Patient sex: M
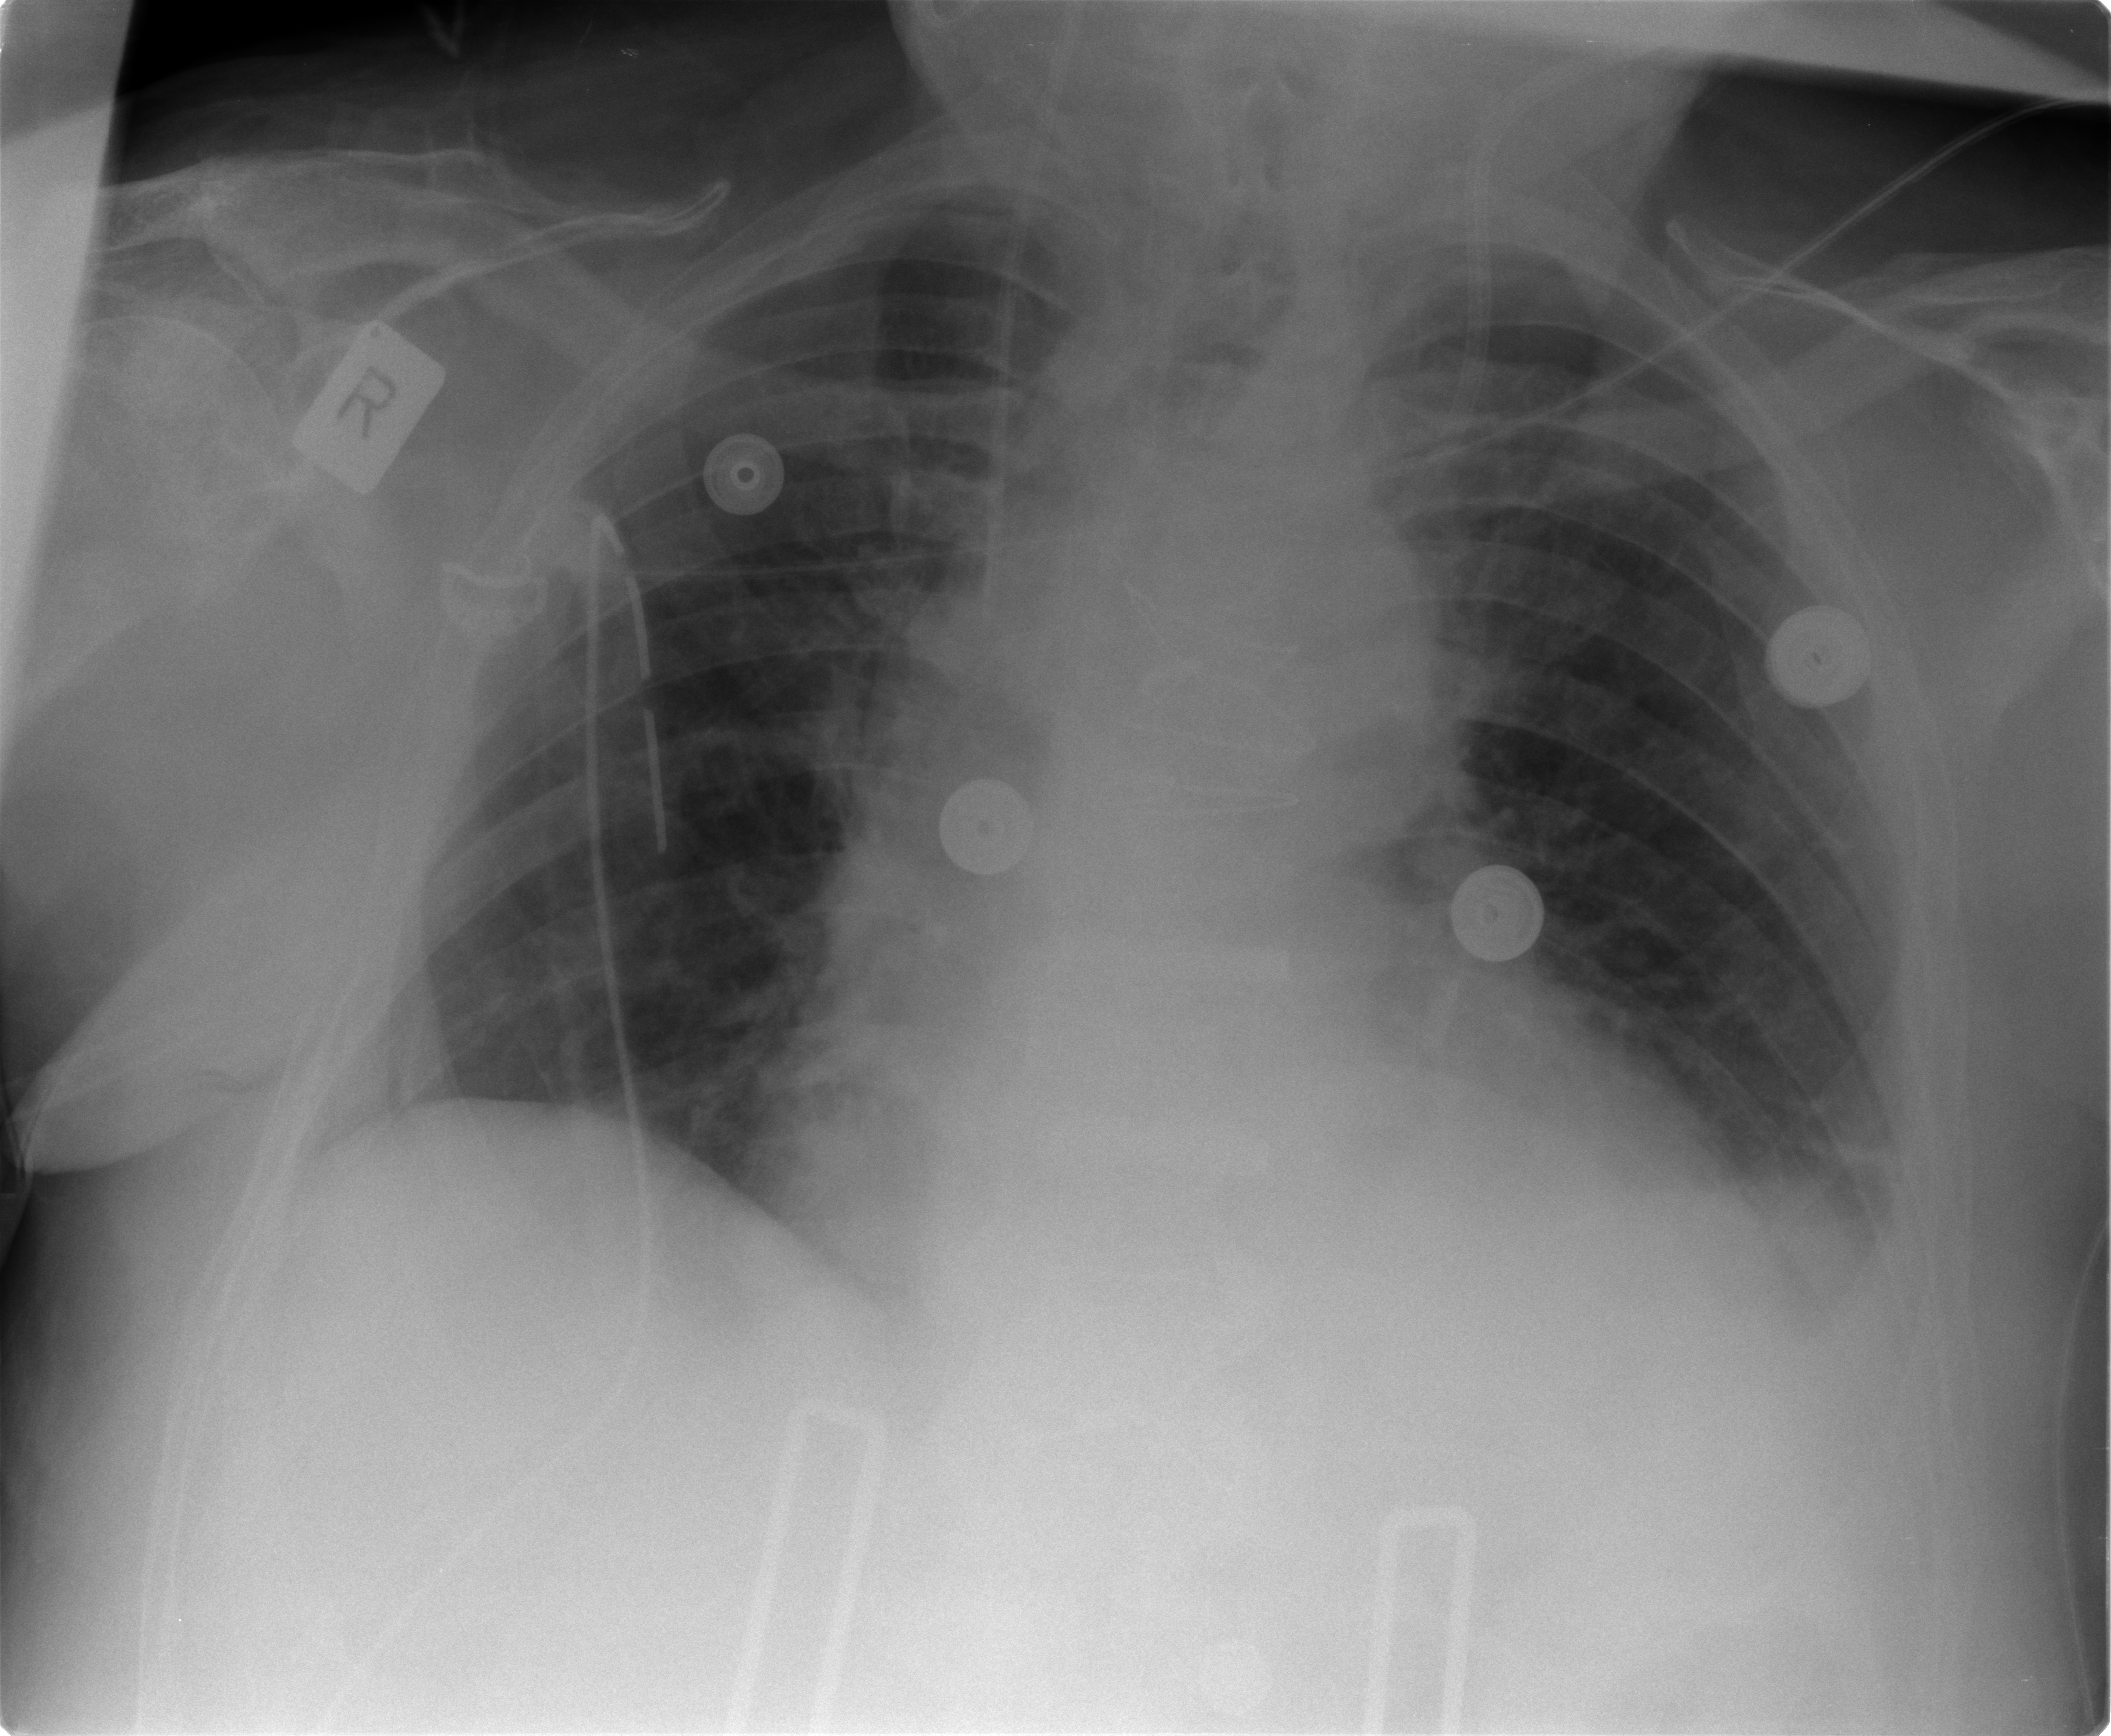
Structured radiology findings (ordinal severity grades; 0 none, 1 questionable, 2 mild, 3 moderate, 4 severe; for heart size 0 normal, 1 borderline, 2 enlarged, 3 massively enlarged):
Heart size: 2
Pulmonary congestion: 2
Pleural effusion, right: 1
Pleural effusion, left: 2
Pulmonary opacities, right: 0
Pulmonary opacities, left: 0
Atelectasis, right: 1
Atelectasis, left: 2